Field crop: maize
Growth stage: 2
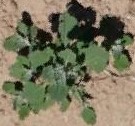
Species: chenopodium